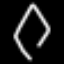
Label: diamond